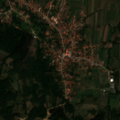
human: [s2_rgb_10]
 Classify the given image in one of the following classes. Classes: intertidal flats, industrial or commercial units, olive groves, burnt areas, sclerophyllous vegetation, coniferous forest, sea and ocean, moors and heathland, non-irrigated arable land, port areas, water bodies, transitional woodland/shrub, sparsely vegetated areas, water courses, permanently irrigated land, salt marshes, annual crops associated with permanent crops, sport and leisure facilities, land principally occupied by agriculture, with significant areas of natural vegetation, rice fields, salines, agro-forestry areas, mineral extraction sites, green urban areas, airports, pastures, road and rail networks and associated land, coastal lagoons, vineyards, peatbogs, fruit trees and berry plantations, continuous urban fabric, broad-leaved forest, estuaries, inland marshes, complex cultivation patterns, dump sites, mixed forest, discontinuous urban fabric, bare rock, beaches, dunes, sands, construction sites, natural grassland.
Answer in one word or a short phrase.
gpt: discontinuous urban fabric, non-irrigated arable land, complex cultivation patterns, land principally occupied by agriculture, with significant areas of natural vegetation, broad-leaved forest